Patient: sex M, age 64
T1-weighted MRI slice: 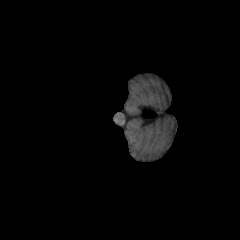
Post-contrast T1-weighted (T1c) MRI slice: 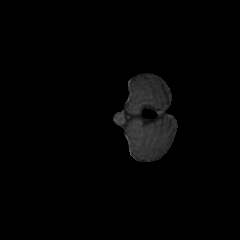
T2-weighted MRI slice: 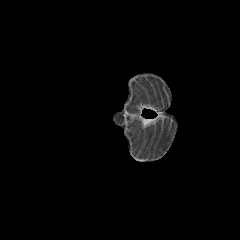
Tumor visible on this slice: no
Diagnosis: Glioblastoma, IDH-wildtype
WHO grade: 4